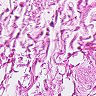
Metastatic tissue present: no